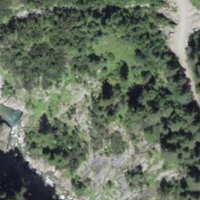
EUNIS habitat code: 23
Species observed at this site:
Papilio machaon
Arctostaphylos uva-ursi
Chamaenerion dodonaei
Carterocephalus palaemon
Melitaea athalia